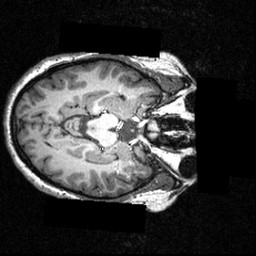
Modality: T1w
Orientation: axial
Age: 21
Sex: female
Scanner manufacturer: siemens
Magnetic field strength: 3.951 T
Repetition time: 1.5 s
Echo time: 0.00335 s